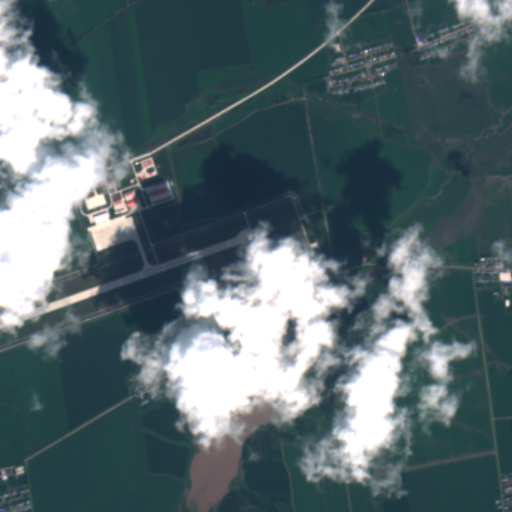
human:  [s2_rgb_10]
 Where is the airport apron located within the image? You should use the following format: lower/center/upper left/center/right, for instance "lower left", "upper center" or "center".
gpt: The airport apron is located in the center left of the image.
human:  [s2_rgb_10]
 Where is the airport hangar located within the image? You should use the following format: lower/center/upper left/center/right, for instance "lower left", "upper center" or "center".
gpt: The airport hangar is located in the center left of the image.
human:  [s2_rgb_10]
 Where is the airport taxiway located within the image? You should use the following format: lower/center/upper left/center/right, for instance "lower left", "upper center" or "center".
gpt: The airport taxiway is located in the center left of the image.
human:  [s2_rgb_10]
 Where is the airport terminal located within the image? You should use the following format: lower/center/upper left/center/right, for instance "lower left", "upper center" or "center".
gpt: The airport terminal is located in the center left of the image.
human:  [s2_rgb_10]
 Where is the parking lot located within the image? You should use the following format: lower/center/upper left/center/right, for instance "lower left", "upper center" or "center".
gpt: The parking lot is located in the center left of the image.
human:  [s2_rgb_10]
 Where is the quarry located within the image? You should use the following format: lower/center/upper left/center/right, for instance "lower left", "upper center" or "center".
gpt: There is no quarry in the image.